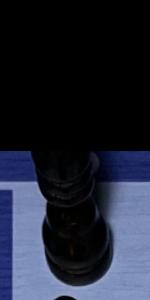
Label: Bishop_Black